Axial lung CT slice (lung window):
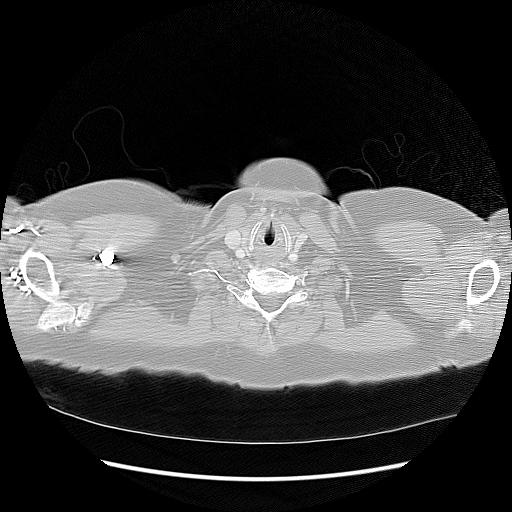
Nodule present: no